Question: I have a UIView for CorePlot and I want to add UIView under the plot as a subview. I have tried this:
'[self.view bringSubviewToFront:_viewTable];'
But it doesnt work. How can I make it work?
EDIT:
My Storyboard:

Green - firstPieChartView (CorePlot view)
Red - UIview with tableView
In viewDidLoad:
'''
[self.firstPieChartView addSubview:_viewTable];
[self.firstPieChartView bringSubviewToFront:_viewTable];
'''
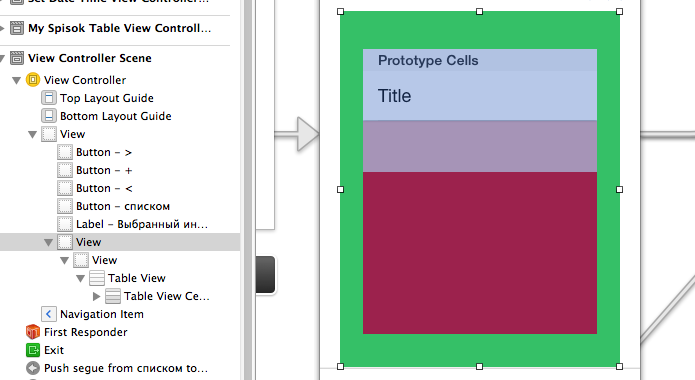
Answer: Do not add subviews to a Core Plot hosting view. The iOS hosting view applies a flip transform to its children so Core Plot can share drawing code with the Mac version. Instead of making your view a subview of the hosting view, make them siblings (i.e., children of the same parent view).